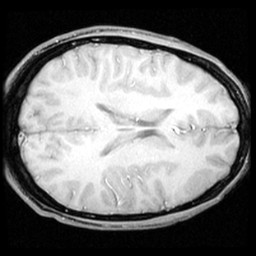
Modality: inplaneT1
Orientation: axial
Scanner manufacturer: ge
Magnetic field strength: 3 T
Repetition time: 0.25 s
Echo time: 0.0036 s